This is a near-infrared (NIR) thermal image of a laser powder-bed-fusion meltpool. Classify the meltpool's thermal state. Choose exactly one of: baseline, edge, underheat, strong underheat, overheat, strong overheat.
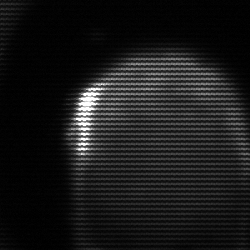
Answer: edge